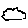
Label: cloud